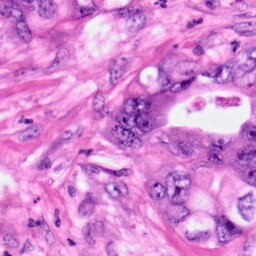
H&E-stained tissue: Pancreatic